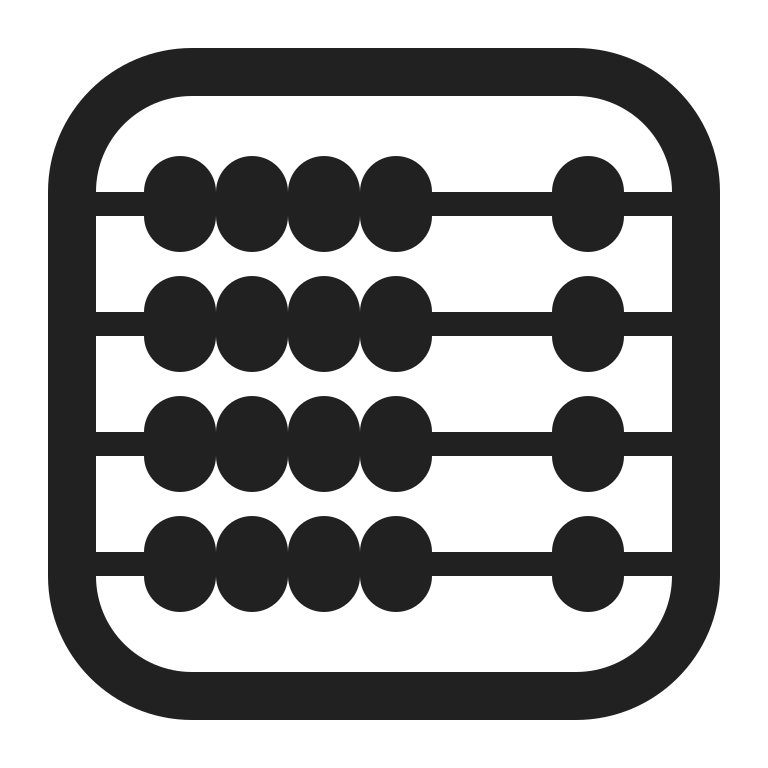
abacus high contrast